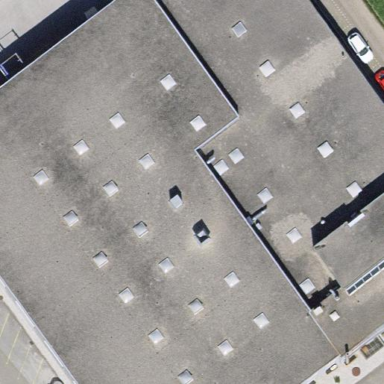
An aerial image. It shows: Industrial building.